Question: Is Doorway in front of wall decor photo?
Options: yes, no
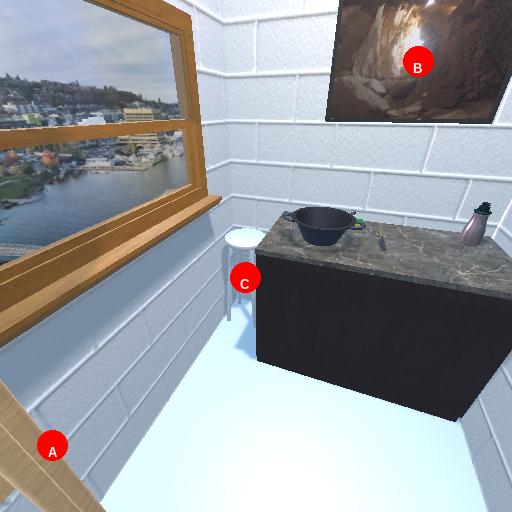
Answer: yes